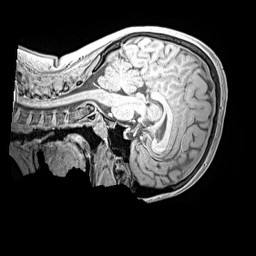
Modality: MP2RAGE
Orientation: sagittal
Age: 13
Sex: male
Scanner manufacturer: siemens
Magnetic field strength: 3 T
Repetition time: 4 s
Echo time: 0.00299 s